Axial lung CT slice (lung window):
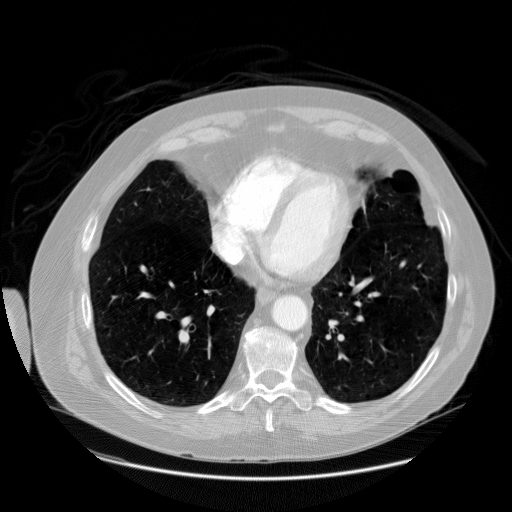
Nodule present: no